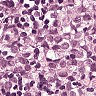
Metastatic tissue present: yes